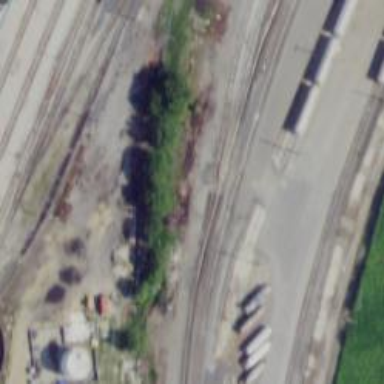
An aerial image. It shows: Railway yard used for servicing trains.